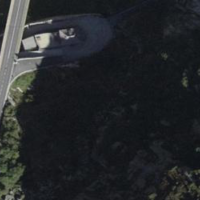
EUNIS habitat code: 43
Species observed at this site:
Thymus pulegioides
Aster alpinus
Saxifraga rotundifolia
Adenostyles alliariae
Carduus personata
Primula hirsuta
Dactylorhiza maculata
Cicerbita alpina
Rumex alpinus
Campanula rotundifolia